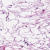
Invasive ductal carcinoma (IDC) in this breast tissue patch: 0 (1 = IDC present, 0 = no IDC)